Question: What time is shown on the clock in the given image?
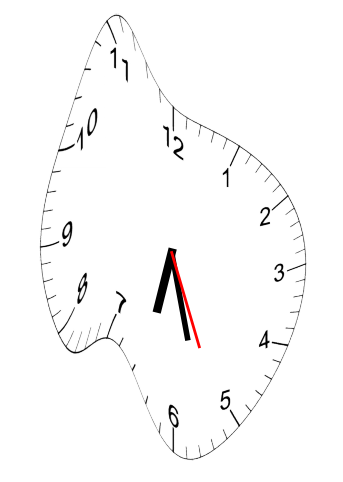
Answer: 06:27:26